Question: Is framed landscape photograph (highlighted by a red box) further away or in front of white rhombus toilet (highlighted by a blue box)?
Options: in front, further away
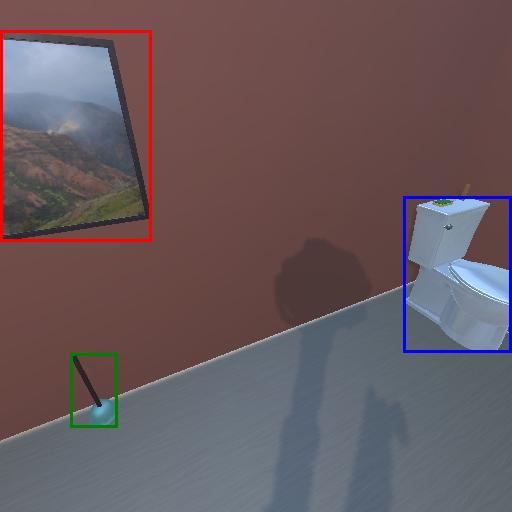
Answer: in front